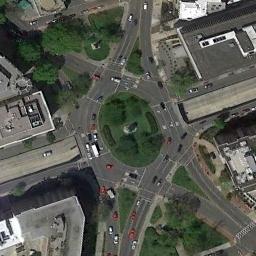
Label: roundabout